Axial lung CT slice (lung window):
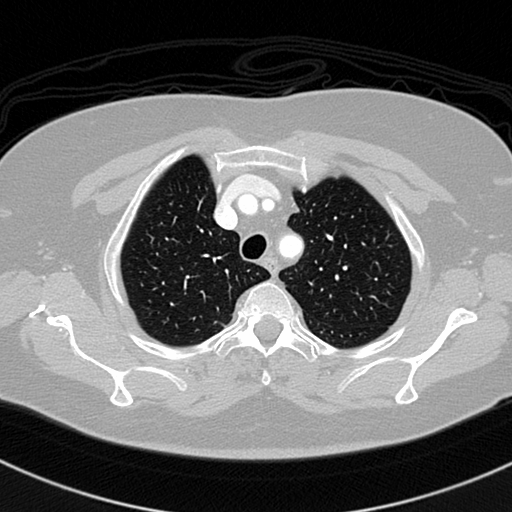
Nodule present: no